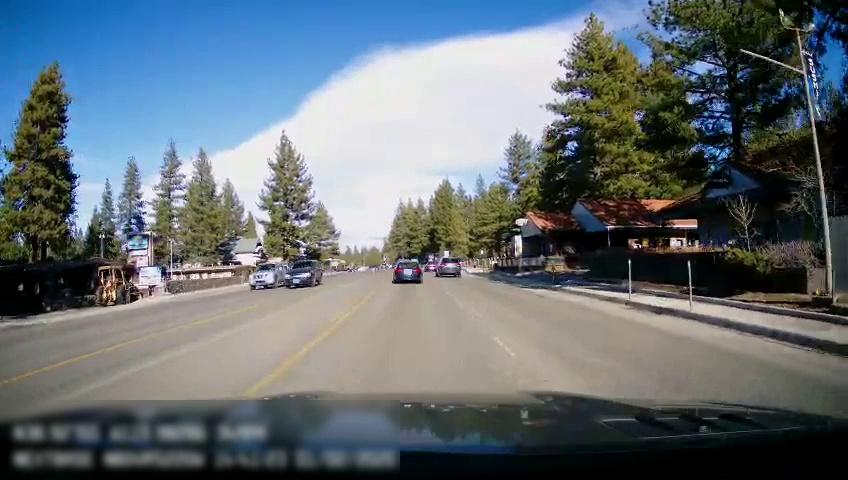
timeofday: Day
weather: Sunny
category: Drivable Space
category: Vehicles | Car
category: Vehicles | SUV
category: Vehicles | Car
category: Vehicles | SUV
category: Vehicles | SUV
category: Lanes | Opposite Lane
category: Lanes | Current Lane
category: Lanes | Current Lane
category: Lanes | Opposite Lane